Field crop: tomato
Growth stage: 2
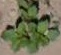
Species: solanum